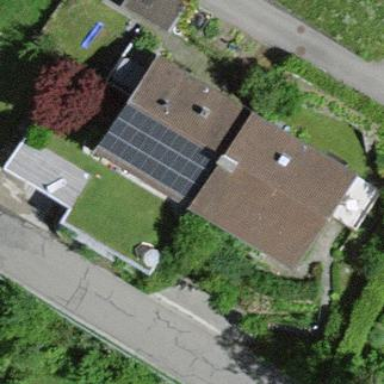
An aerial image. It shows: Simple and straightforward house.